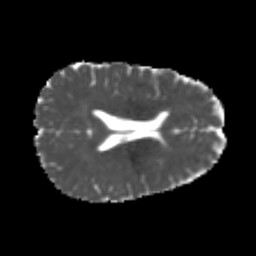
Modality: MD
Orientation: axial
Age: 26
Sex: female
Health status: healthy
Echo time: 0.074 s